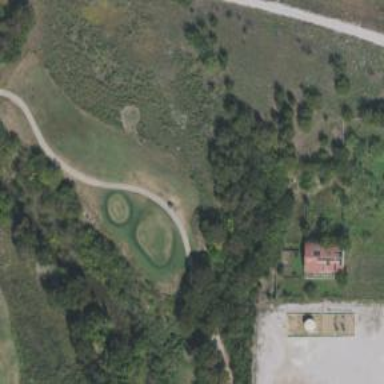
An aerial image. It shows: Service road designated as golf cart path.